Interaction volume radius: 5 \u00c5
Interaction volume height: 10 \u00c5
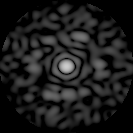
Disorder parameter: 0.8827